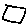
Label: square